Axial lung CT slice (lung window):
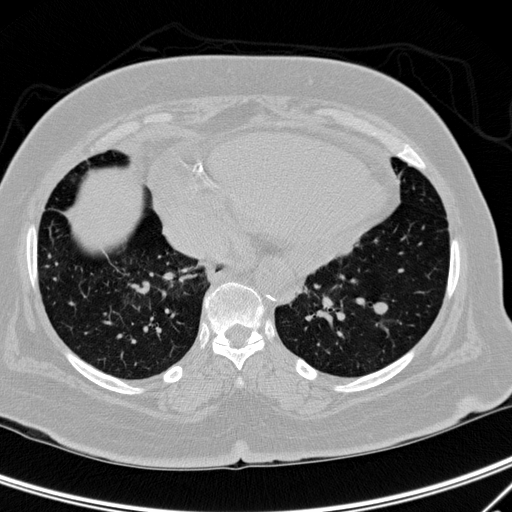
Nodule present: no